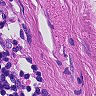
Metastatic tissue present: no